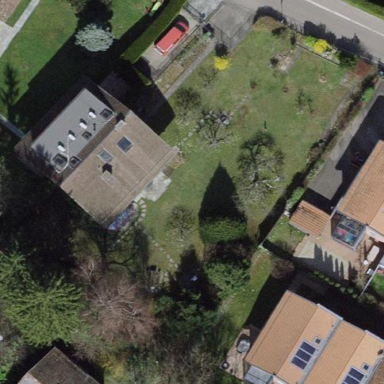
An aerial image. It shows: Garden enclosed by fence.